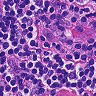
Metastatic tissue present: no